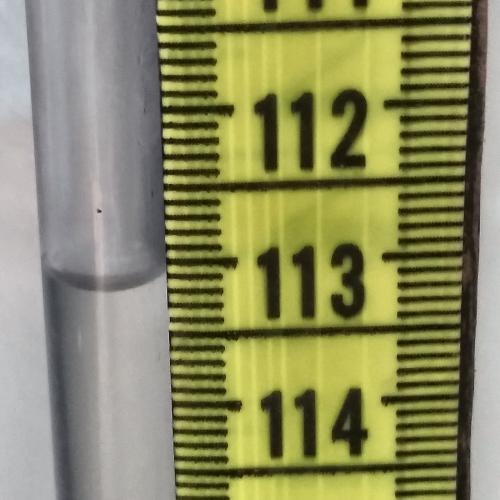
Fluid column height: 113.1 cm